Fundus camera: zeiss
Shooting center: fovea
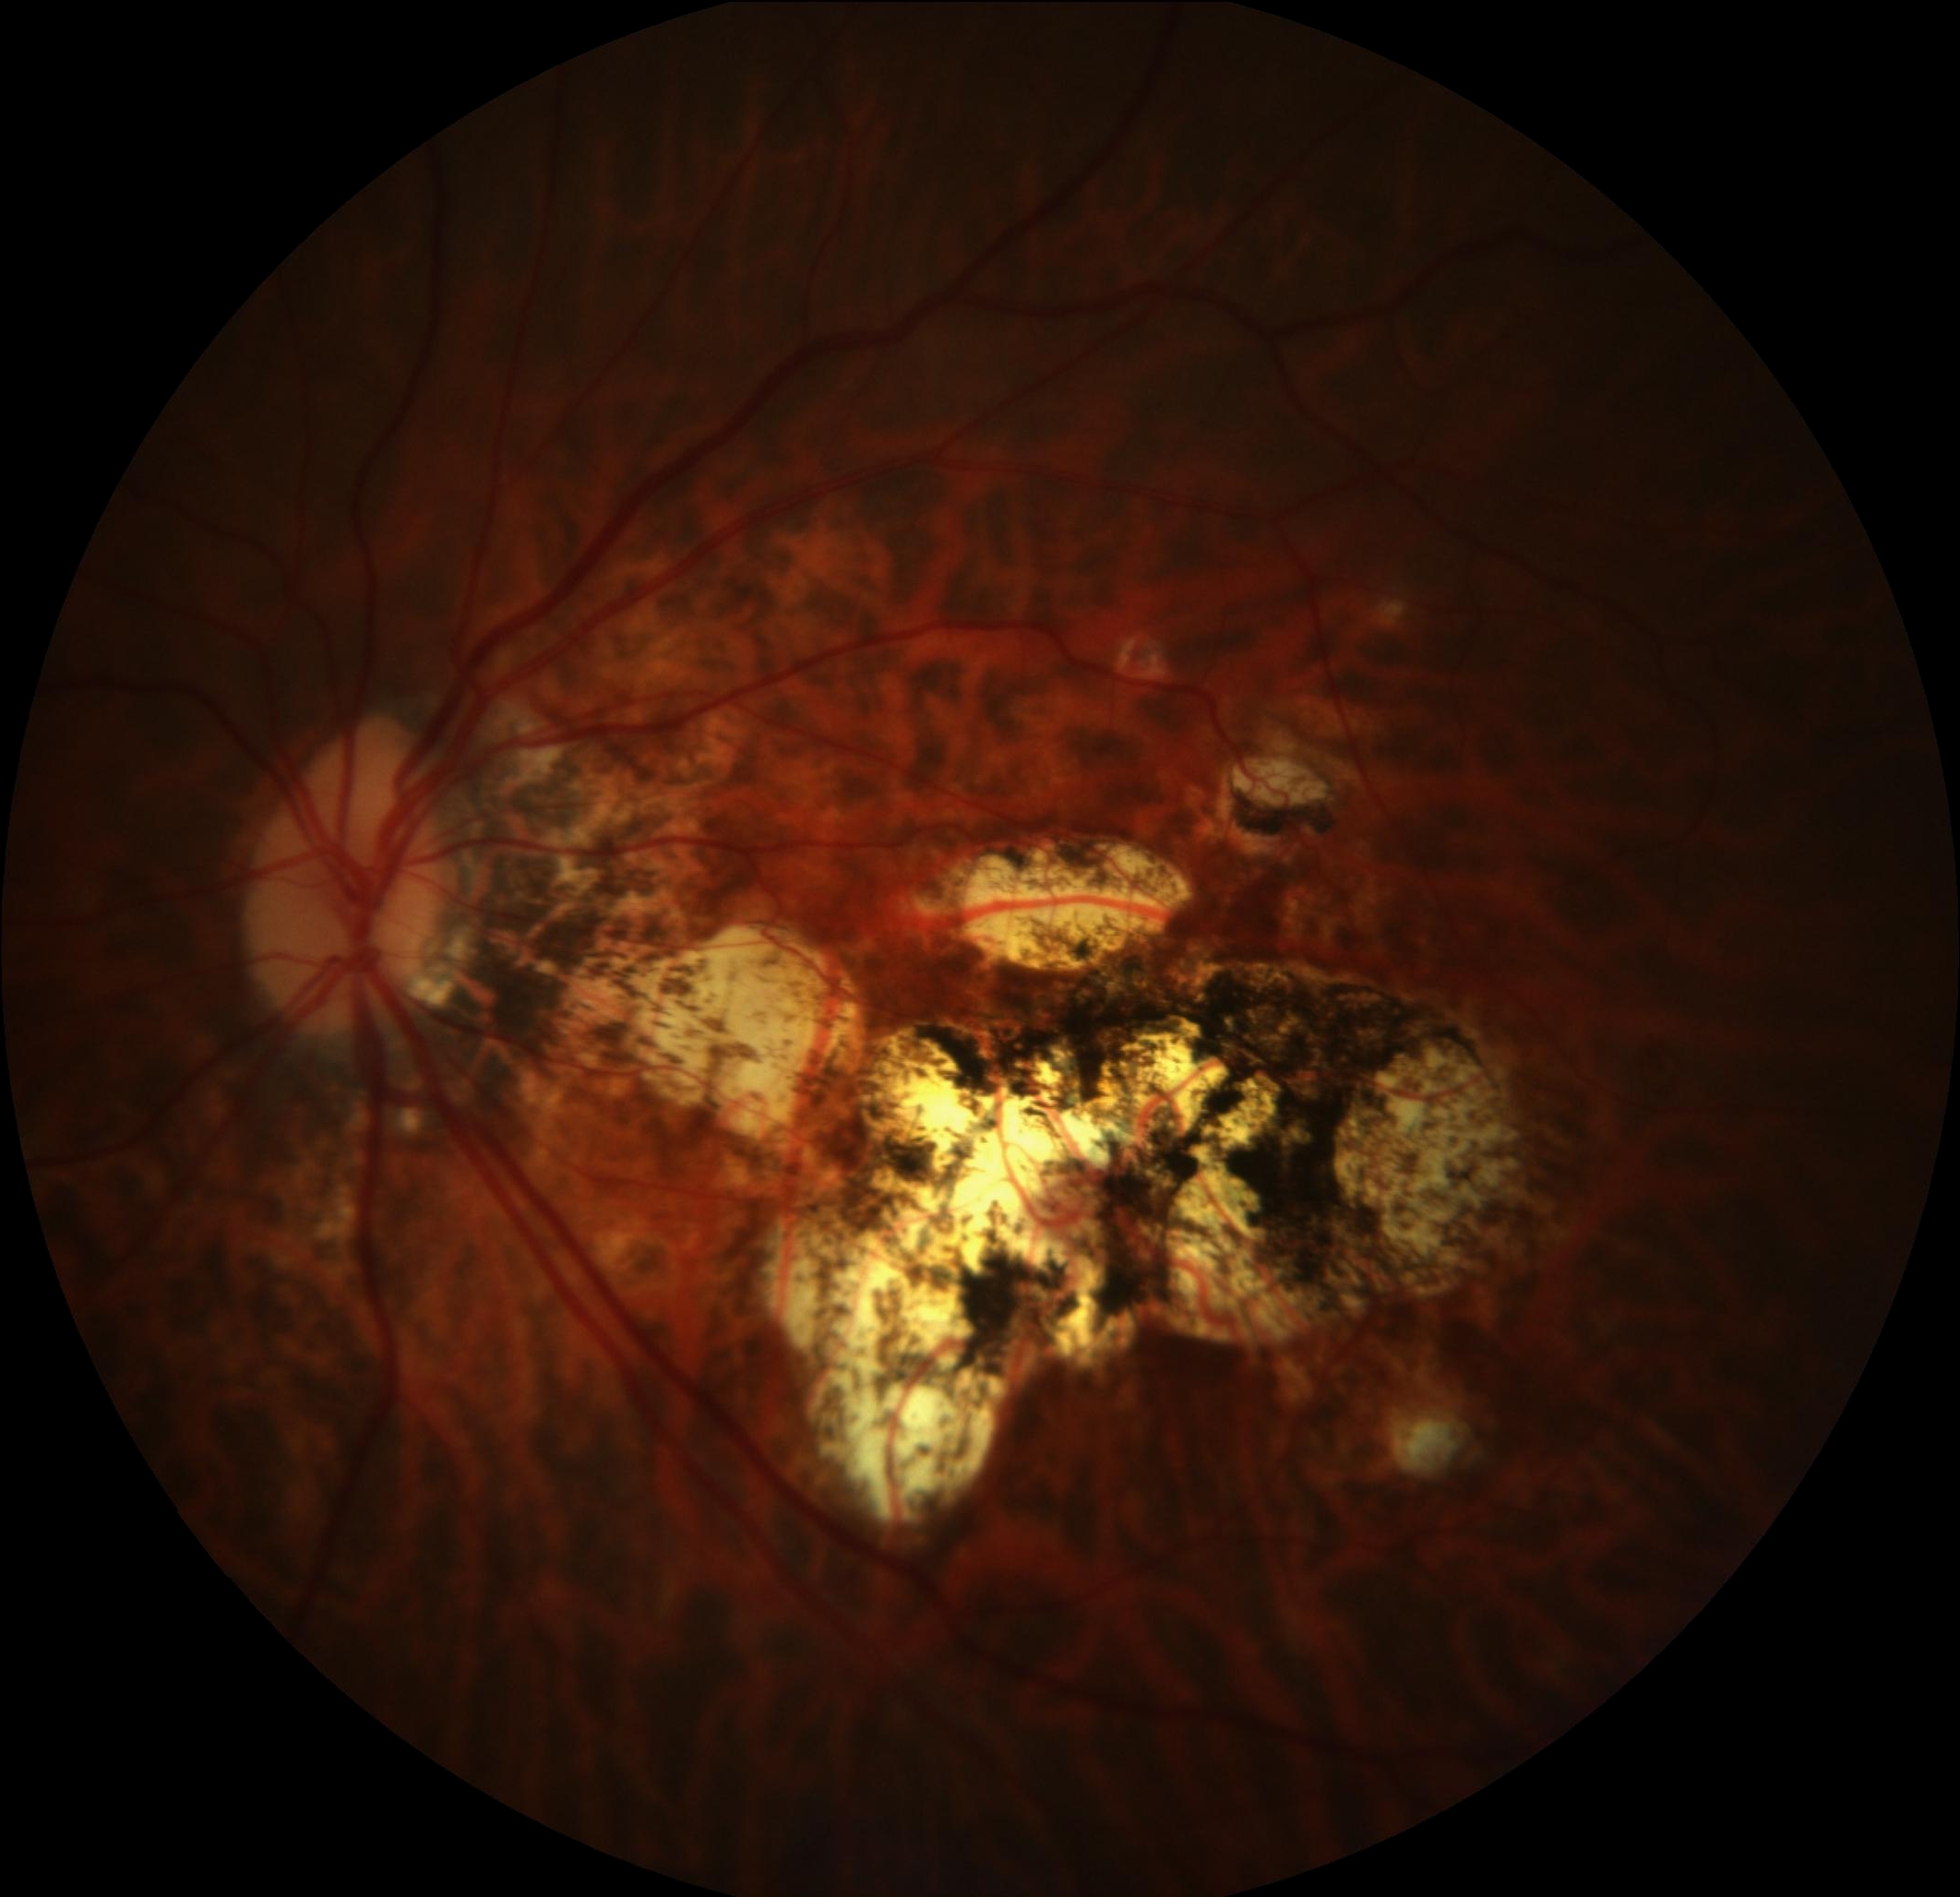
Pathologic myopia: yes
Patchy retinal atrophy: present
Retinal detachment: absent